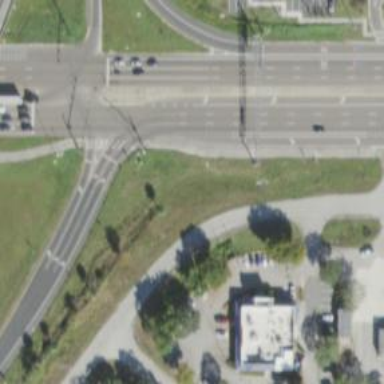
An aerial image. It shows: Unclassified road with sidewalk on the left.